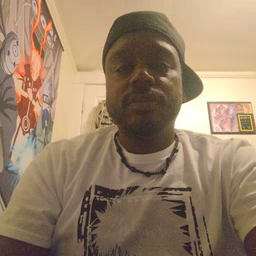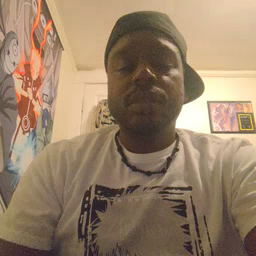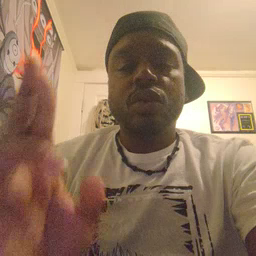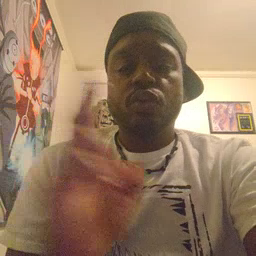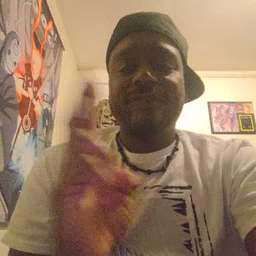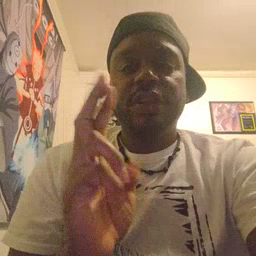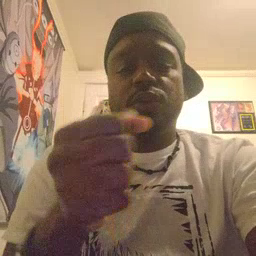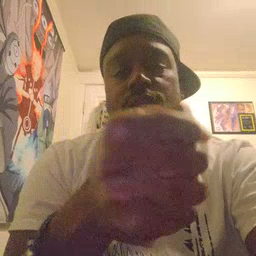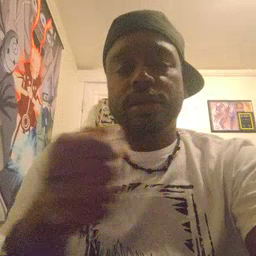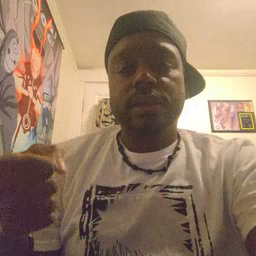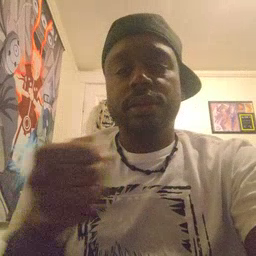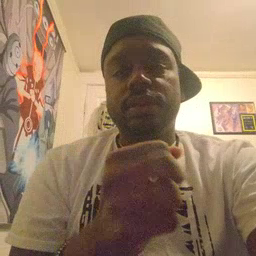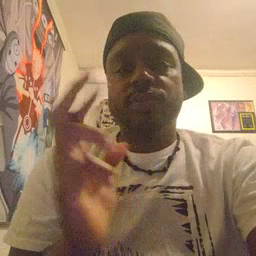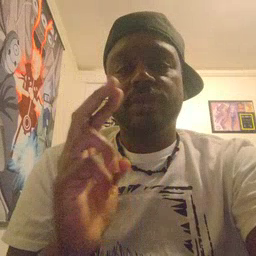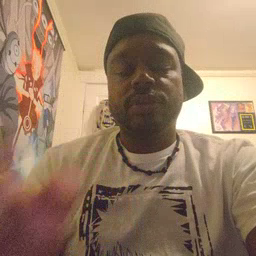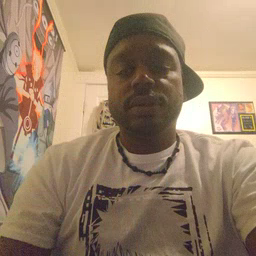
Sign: refrigerator